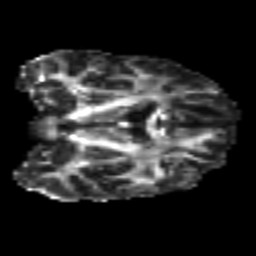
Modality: FA
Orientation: coronal
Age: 40
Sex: female
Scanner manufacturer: siemens
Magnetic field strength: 3 T
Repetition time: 4.987 s
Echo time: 0.0792 s